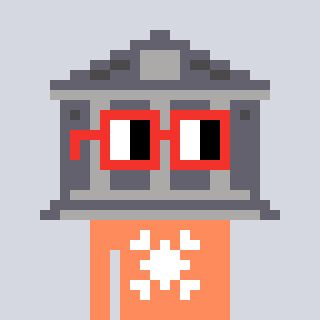
a pixel art character with square red glasses, a bank-shaped head and a peachy-colored body on a cool background